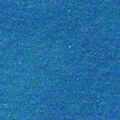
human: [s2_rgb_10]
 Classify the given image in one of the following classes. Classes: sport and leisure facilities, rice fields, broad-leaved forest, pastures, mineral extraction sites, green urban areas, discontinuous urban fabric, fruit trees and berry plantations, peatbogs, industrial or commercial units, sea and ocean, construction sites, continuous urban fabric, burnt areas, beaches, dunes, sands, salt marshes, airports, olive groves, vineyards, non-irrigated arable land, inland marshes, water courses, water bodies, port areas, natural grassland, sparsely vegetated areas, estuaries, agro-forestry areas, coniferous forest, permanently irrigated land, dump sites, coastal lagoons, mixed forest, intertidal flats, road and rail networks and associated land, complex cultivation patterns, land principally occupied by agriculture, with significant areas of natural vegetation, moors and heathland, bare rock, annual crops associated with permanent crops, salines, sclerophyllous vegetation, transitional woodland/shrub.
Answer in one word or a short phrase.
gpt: sea and ocean